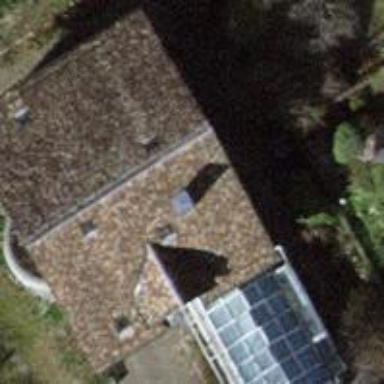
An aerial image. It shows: Building with gabled roof.